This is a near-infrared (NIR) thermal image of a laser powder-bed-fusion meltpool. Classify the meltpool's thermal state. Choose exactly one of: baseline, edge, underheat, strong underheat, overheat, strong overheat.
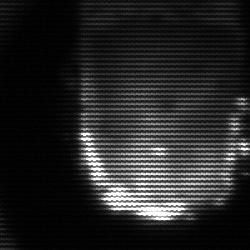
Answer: baseline